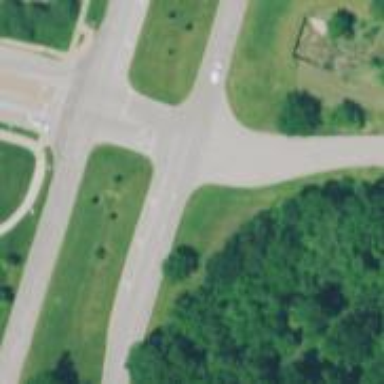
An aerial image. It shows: Road with left marking.